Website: macys
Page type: customer-info-address
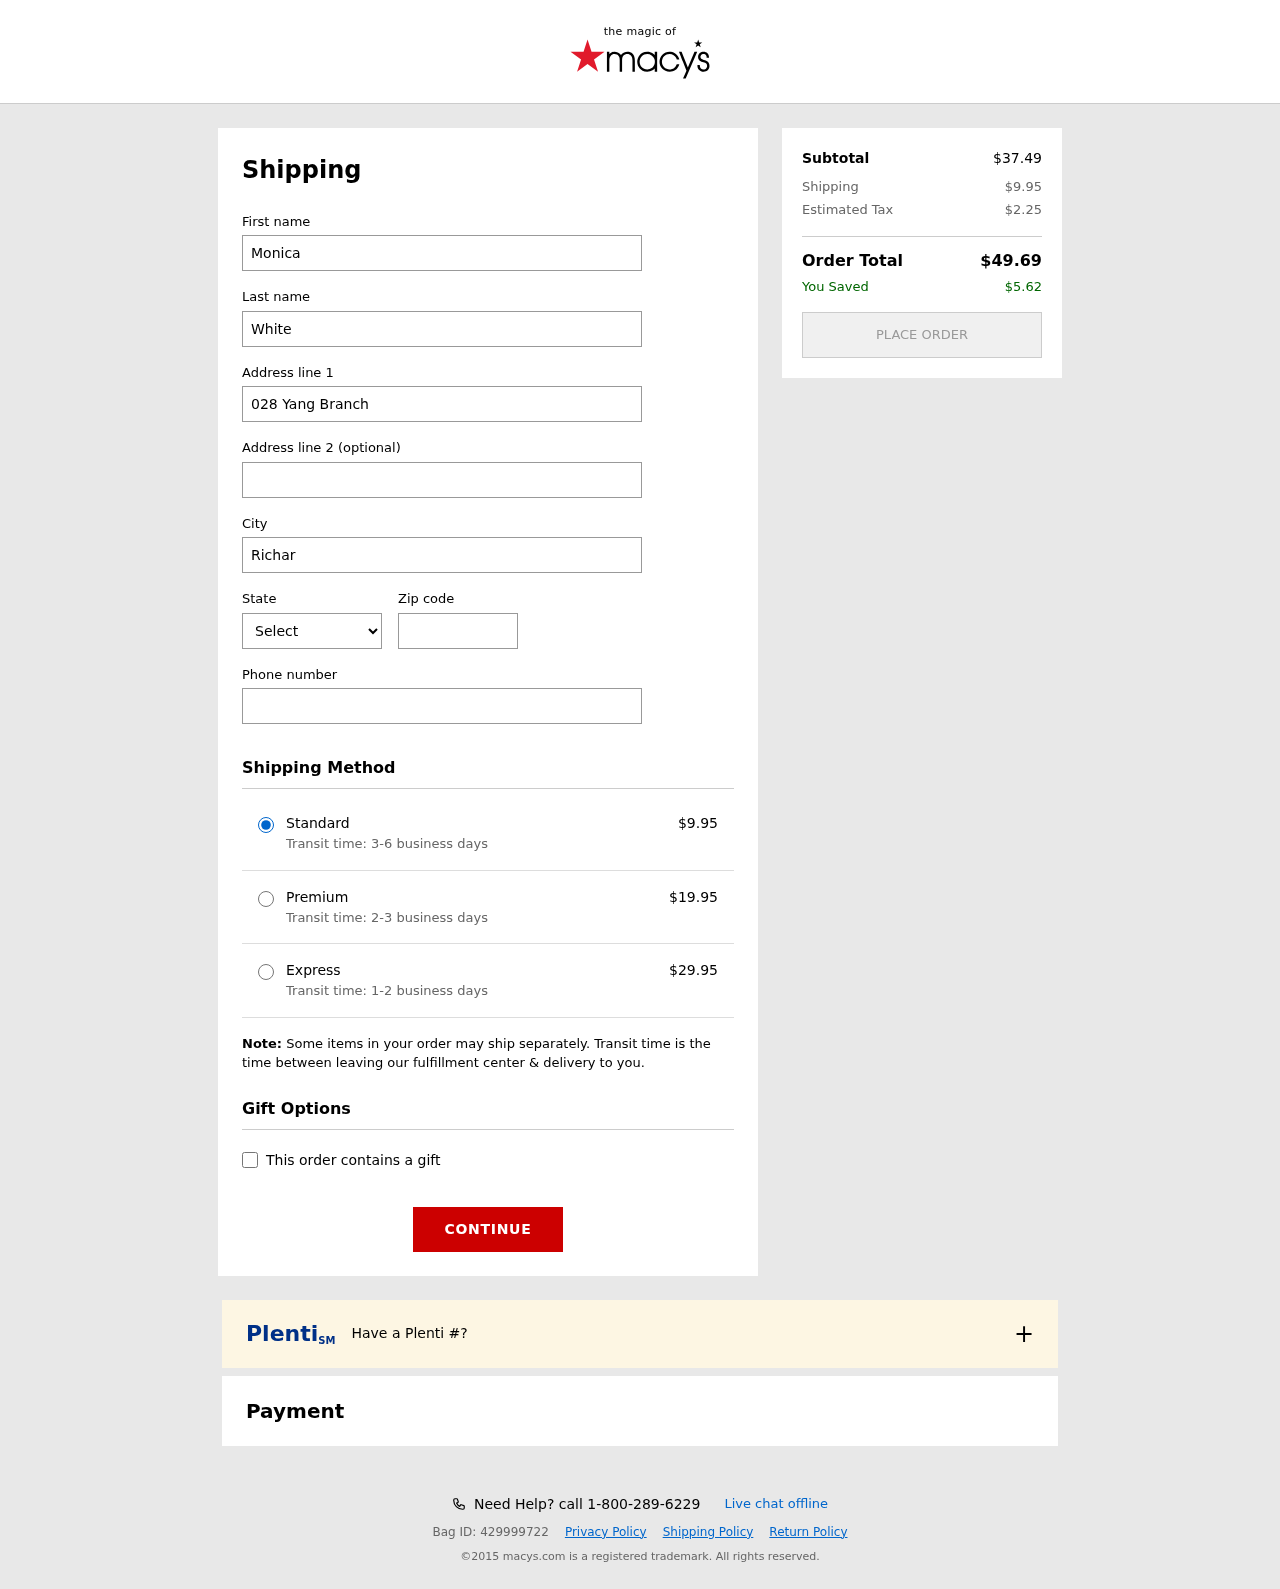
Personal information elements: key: PII_CITY
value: Richardland
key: PII_FIRSTNAME
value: Monica
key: PII_LASTNAME
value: White
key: PII_PHONE
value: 3849790006
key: PII_POSTCODE
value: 60361
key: PII_STATE_ABBR
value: TN
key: PII_STREET
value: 028 Yang Branch
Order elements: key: ORDER_SHIPPING_COST
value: $9.95
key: ORDER_SHIPPING_COST_PREMIUM
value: $19.95
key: ORDER_SHIPPING_COST_EXPRESS
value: $29.95
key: ORDER_SUBTOTAL
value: $37.49
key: ORDER_TAX
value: $2.25
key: ORDER_TOTAL
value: $49.69
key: ORDER_SAVINGS
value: $5.62